Question: HA ii everybody,i want to customize the table-view cell like the image shown below,that is cells are not separated by one-by one.I strongly believe that this could not be possible but if i got a solution for this it will be a great great help for me.Now i show different verses of bible in a cell like the ordinary table-view cells.But i want to do by this way as shown in the image.
Thanks in advance.
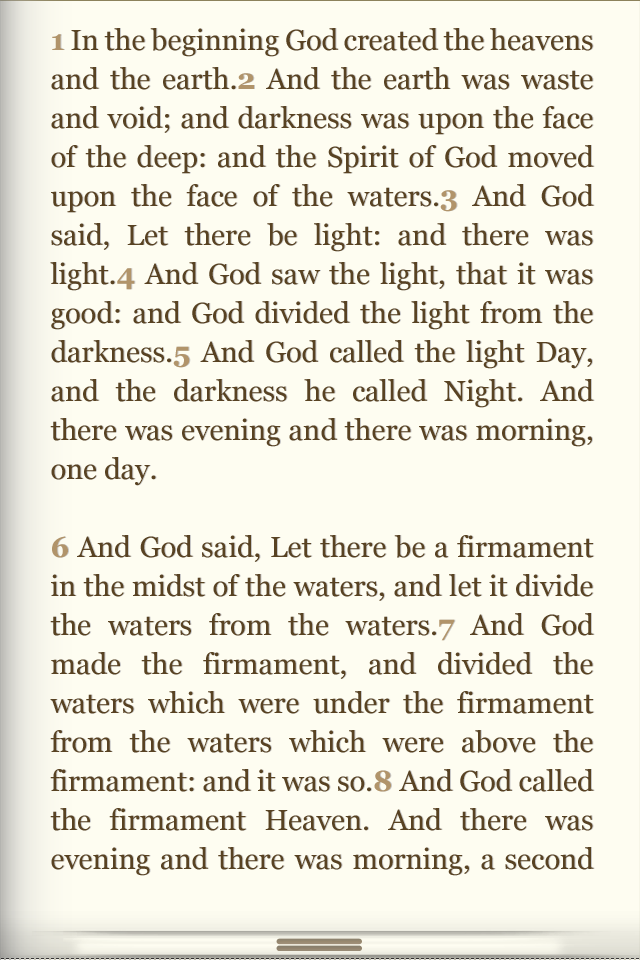
Answer: UITableViewCell can be subclassed. Just create your own custom Cells that have greater height than needed to just hold the text. This extra height will act as a separator before the next cell.